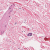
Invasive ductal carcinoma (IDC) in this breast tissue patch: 0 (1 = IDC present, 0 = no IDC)